Field crop: maize
Growth stage: 1
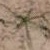
Species: salsola